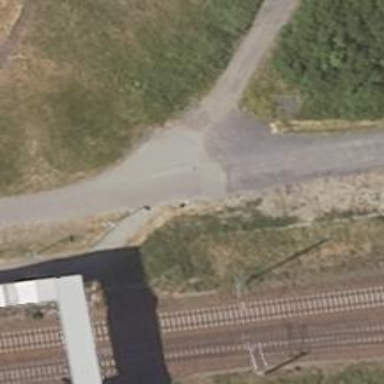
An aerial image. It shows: Gravel track with grade2 tracktype.